Field crop: tomato
Growth stage: 1
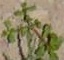
Species: portulaca